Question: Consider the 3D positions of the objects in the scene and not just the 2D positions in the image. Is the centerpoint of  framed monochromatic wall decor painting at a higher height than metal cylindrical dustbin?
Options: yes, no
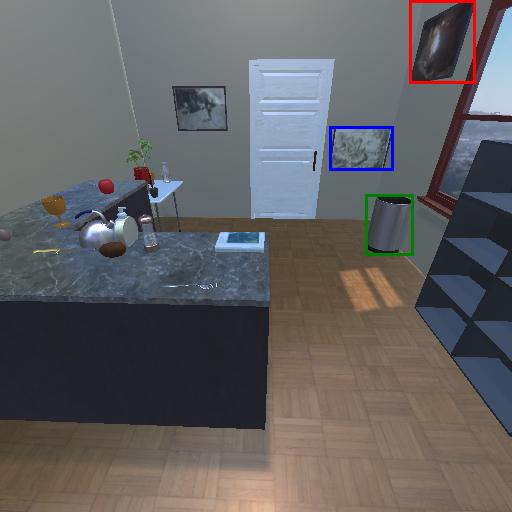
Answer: yes